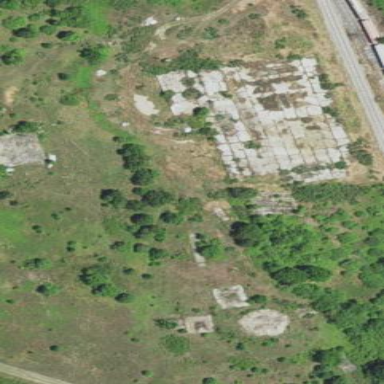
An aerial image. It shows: Brownfield site.